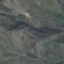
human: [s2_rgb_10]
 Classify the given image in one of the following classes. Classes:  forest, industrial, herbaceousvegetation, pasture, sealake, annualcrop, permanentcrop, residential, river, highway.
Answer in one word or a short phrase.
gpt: HerbaceousVegetation